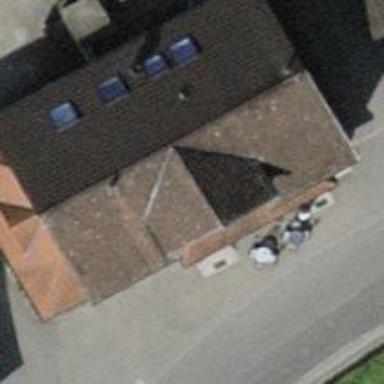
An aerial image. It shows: Bakery.